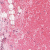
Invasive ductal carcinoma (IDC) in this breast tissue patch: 0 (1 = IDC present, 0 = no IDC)